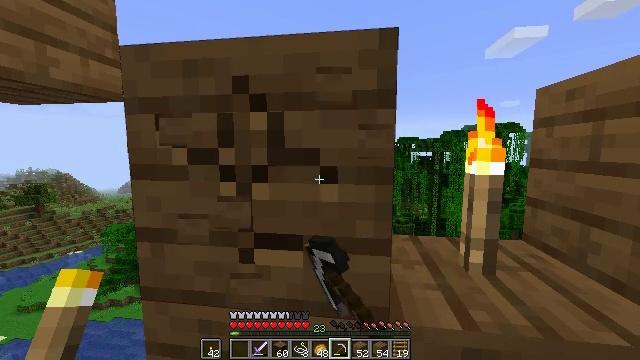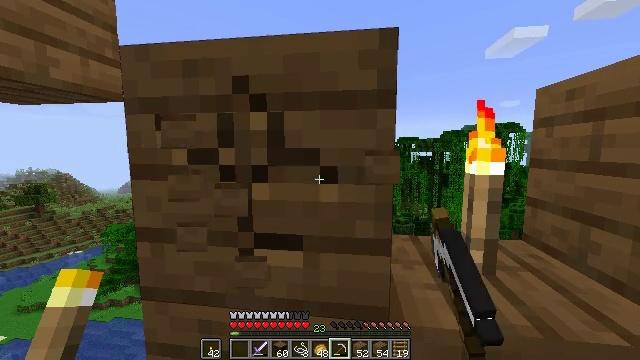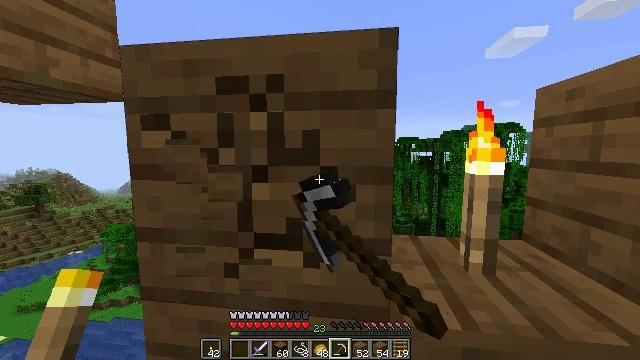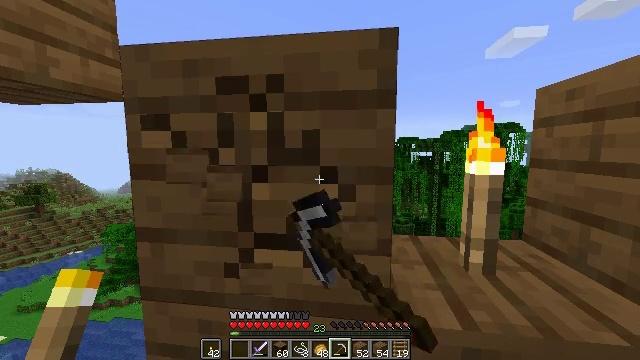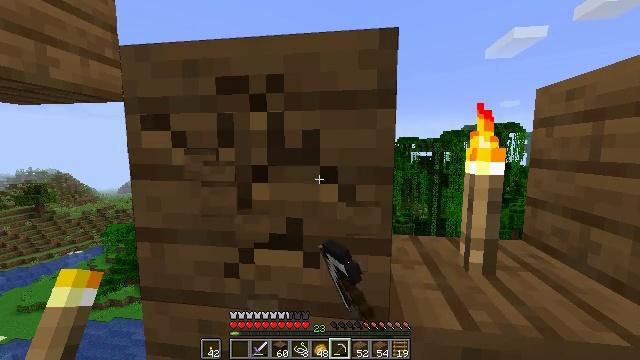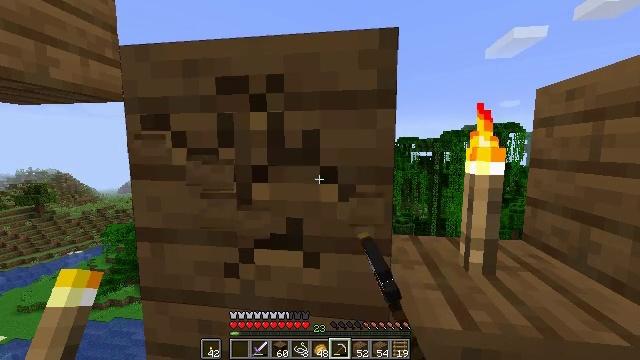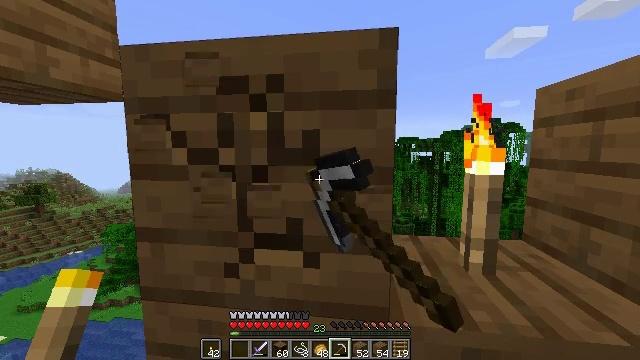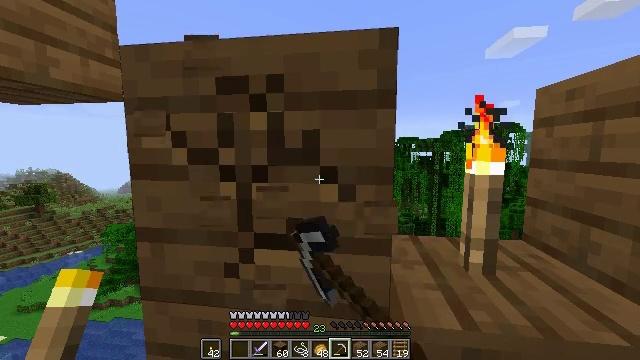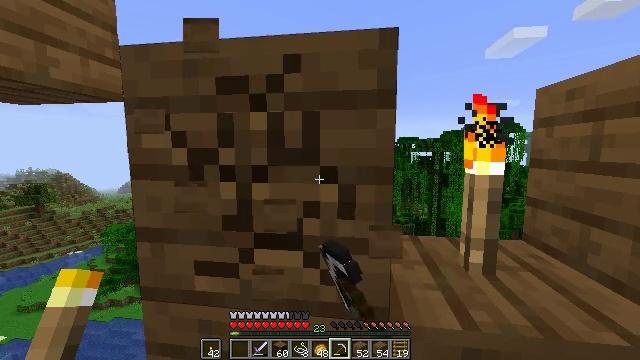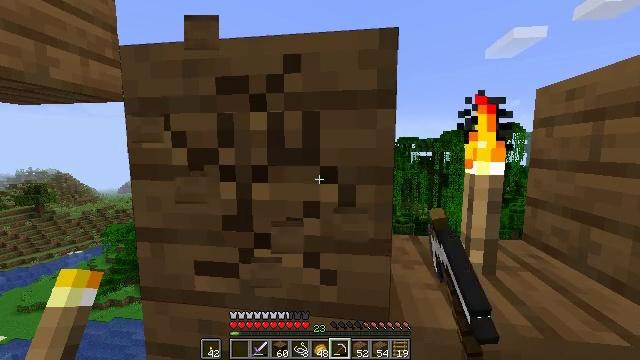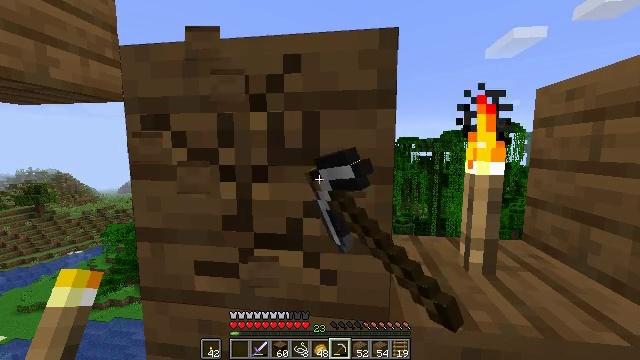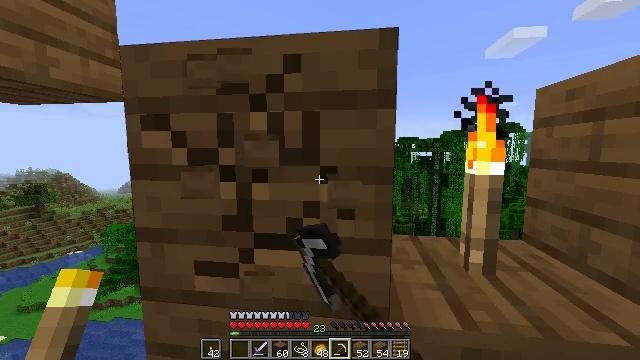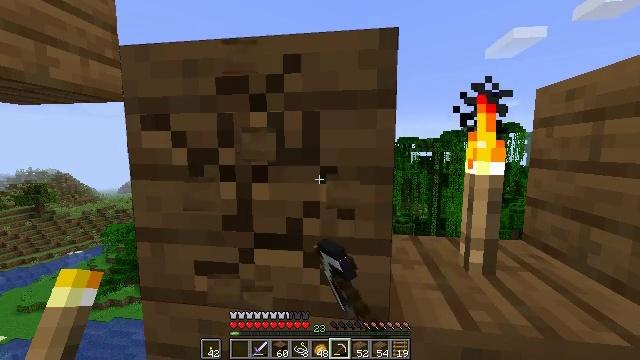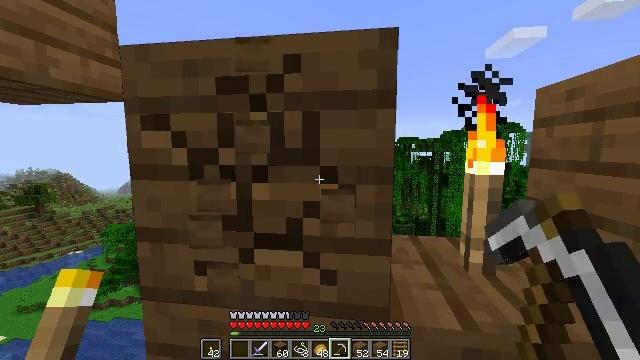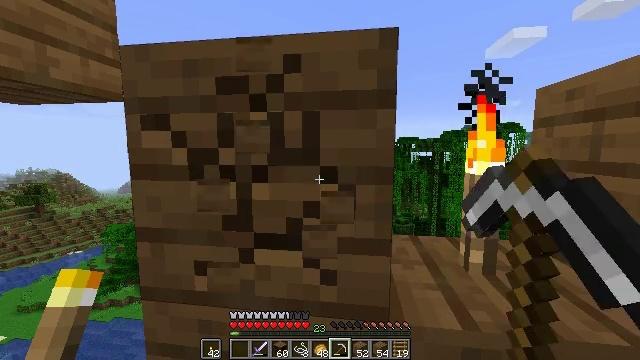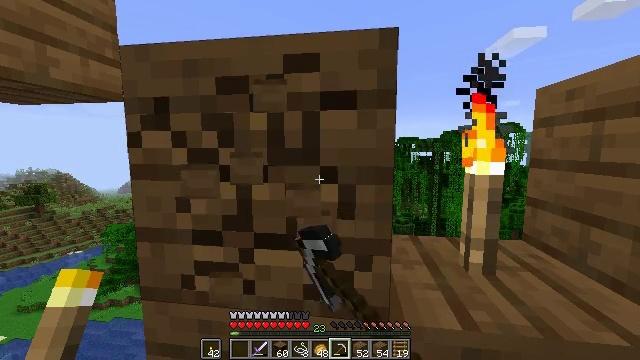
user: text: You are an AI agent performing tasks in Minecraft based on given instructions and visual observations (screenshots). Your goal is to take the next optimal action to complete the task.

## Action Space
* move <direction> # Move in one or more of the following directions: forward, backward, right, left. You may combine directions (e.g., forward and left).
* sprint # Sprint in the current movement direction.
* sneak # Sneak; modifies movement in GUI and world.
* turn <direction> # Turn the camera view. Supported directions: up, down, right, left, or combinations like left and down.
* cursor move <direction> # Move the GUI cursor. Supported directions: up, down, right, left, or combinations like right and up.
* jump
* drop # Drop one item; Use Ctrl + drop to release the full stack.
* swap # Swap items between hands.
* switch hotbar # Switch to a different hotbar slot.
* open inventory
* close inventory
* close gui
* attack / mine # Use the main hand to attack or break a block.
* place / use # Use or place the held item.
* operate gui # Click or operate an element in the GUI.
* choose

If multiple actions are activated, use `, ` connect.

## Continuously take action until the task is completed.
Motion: motion action
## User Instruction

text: Mine spruce planks to gather materials.
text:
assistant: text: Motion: attack / mine
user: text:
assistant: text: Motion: attack / mine
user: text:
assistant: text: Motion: attack / mine
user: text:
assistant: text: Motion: attack / mine
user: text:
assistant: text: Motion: attack / mine
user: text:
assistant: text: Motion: attack / mine
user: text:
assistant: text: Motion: attack / mine
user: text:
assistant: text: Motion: attack / mine
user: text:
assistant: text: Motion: attack / mine
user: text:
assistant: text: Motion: attack / mine
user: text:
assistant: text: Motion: attack / mine
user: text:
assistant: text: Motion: attack / mine
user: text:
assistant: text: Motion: attack / mine
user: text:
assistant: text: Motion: attack / mine
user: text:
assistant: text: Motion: attack / mine
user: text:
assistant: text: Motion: attack / mine
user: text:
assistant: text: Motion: attack / mine
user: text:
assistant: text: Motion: attack / mine
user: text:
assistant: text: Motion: turn right and down, attack / mine
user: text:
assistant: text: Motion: attack / mine
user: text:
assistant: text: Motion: attack / mine
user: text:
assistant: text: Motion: attack / mine
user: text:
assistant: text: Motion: attack / mine
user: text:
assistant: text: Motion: attack / mine
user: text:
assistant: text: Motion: attack / mine
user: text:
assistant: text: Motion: attack / mine
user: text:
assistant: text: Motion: turn down, attack / mine
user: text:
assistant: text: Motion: attack / mine
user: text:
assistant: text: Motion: attack / mine
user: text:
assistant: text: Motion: attack / mine